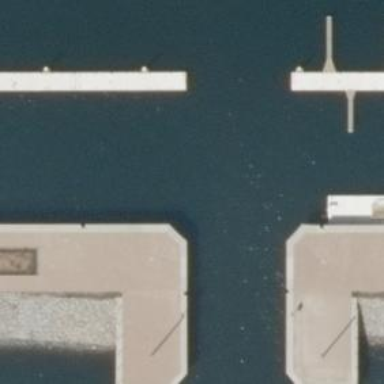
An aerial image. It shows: Man-made pier.